Field crop: maize
Growth stage: 2
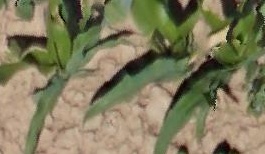
Species: maize